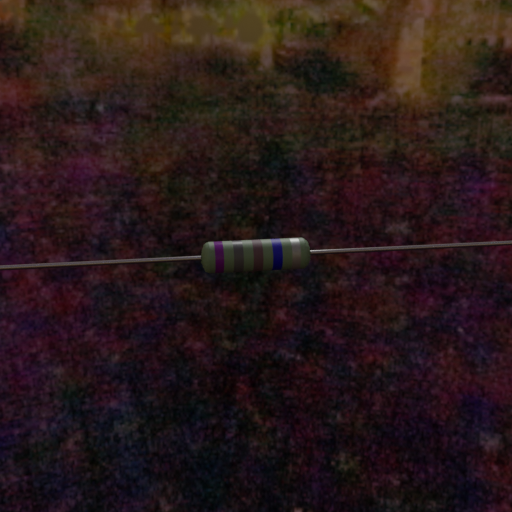
Resistor colour bands (in order): violet, gray, gray, blue, silver